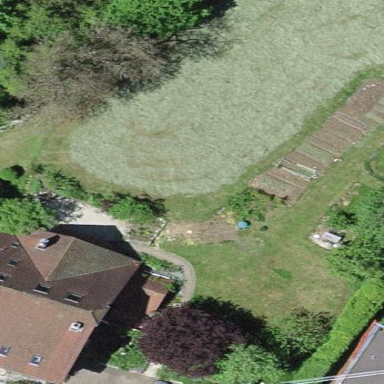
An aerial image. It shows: Garden area designated for leisure land.